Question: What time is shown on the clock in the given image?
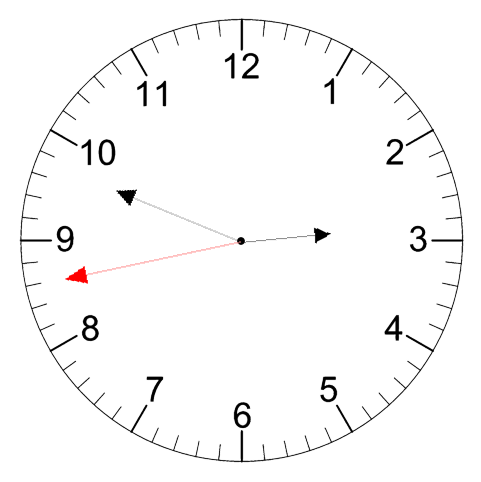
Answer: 02:48:43